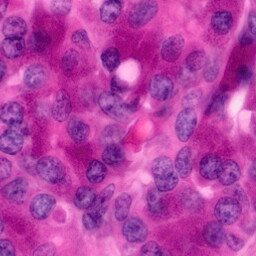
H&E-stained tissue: Pancreatic